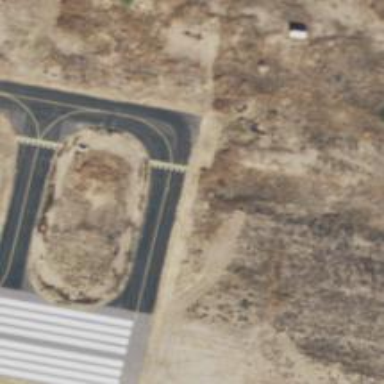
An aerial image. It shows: Taxiway at the airport with asphalt surface.